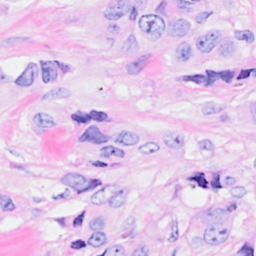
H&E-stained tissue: Breast